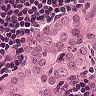
Metastatic tissue present: yes